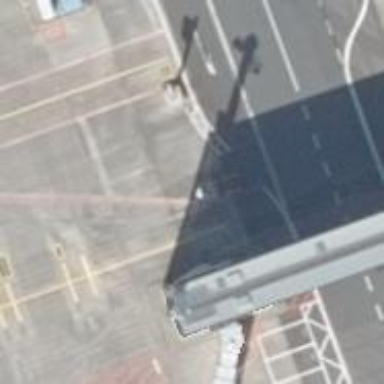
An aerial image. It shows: Parking position at the airport on concrete surface.